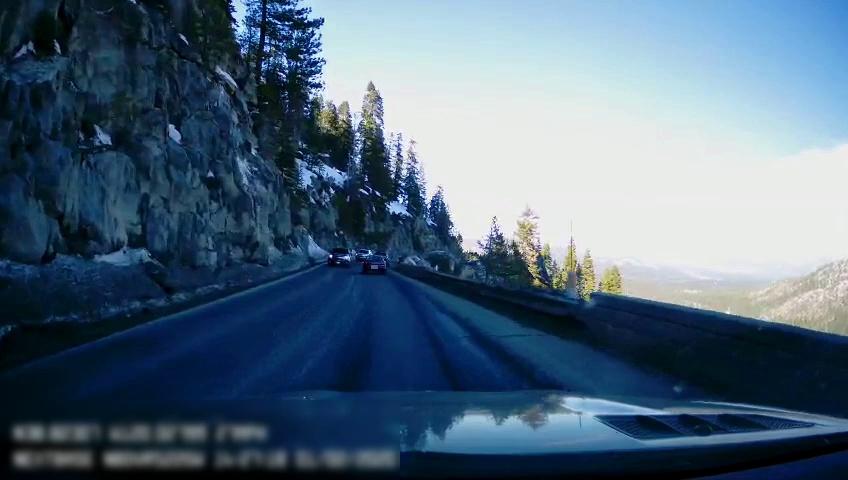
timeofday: Day
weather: Sunny
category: Drivable Space
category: Vehicles | SUV
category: Vehicles | SUV
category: Vehicles | Car
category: Lanes | Opposite Lane